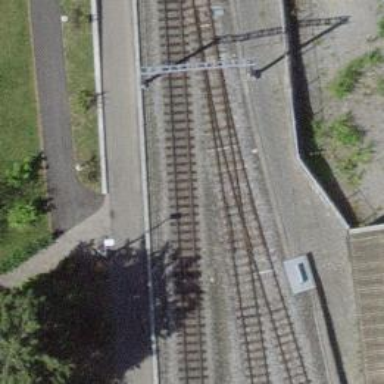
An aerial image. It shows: Narrow-gauge railway with electrified contact line.